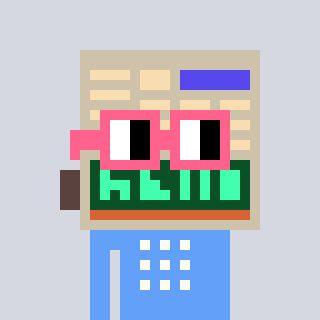
a pixel art character with square pink glasses, a calculator-shaped head and a blue-colored body on a cool background